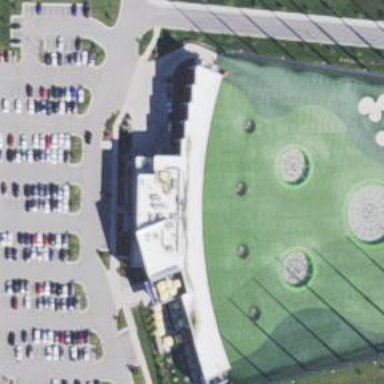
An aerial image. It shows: Sports center dedicated to golf on leisure land.